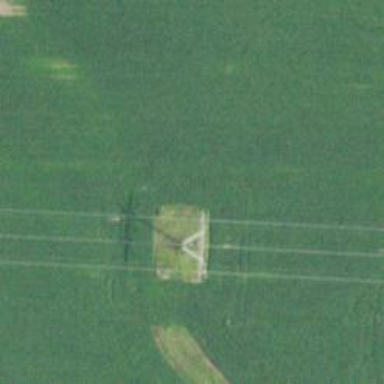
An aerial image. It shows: Lattice structure tower used for power transmission.